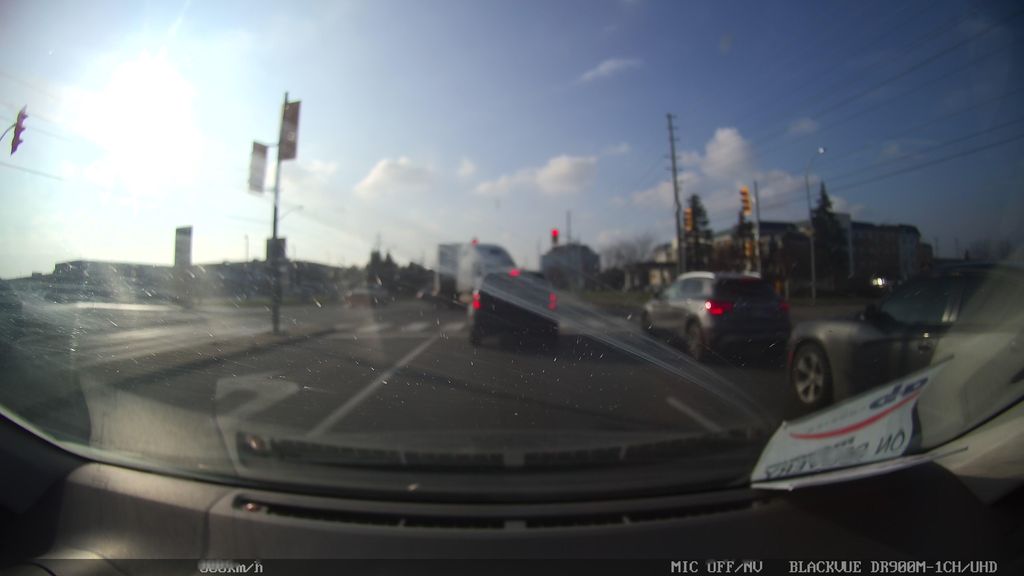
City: toronto